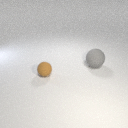
small brown rubber sphere to the left of large gray rubber sphere